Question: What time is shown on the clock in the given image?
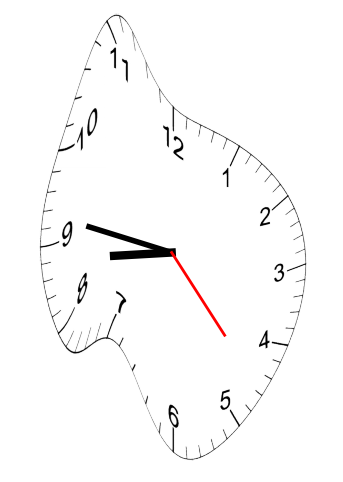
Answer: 08:46:23